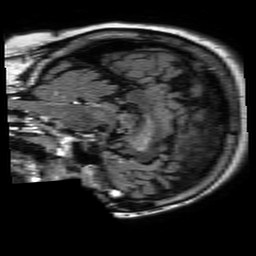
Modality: FLAIR
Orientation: sagittal
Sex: female
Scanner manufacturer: philips
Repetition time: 11 s
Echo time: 0.125 s